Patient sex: M
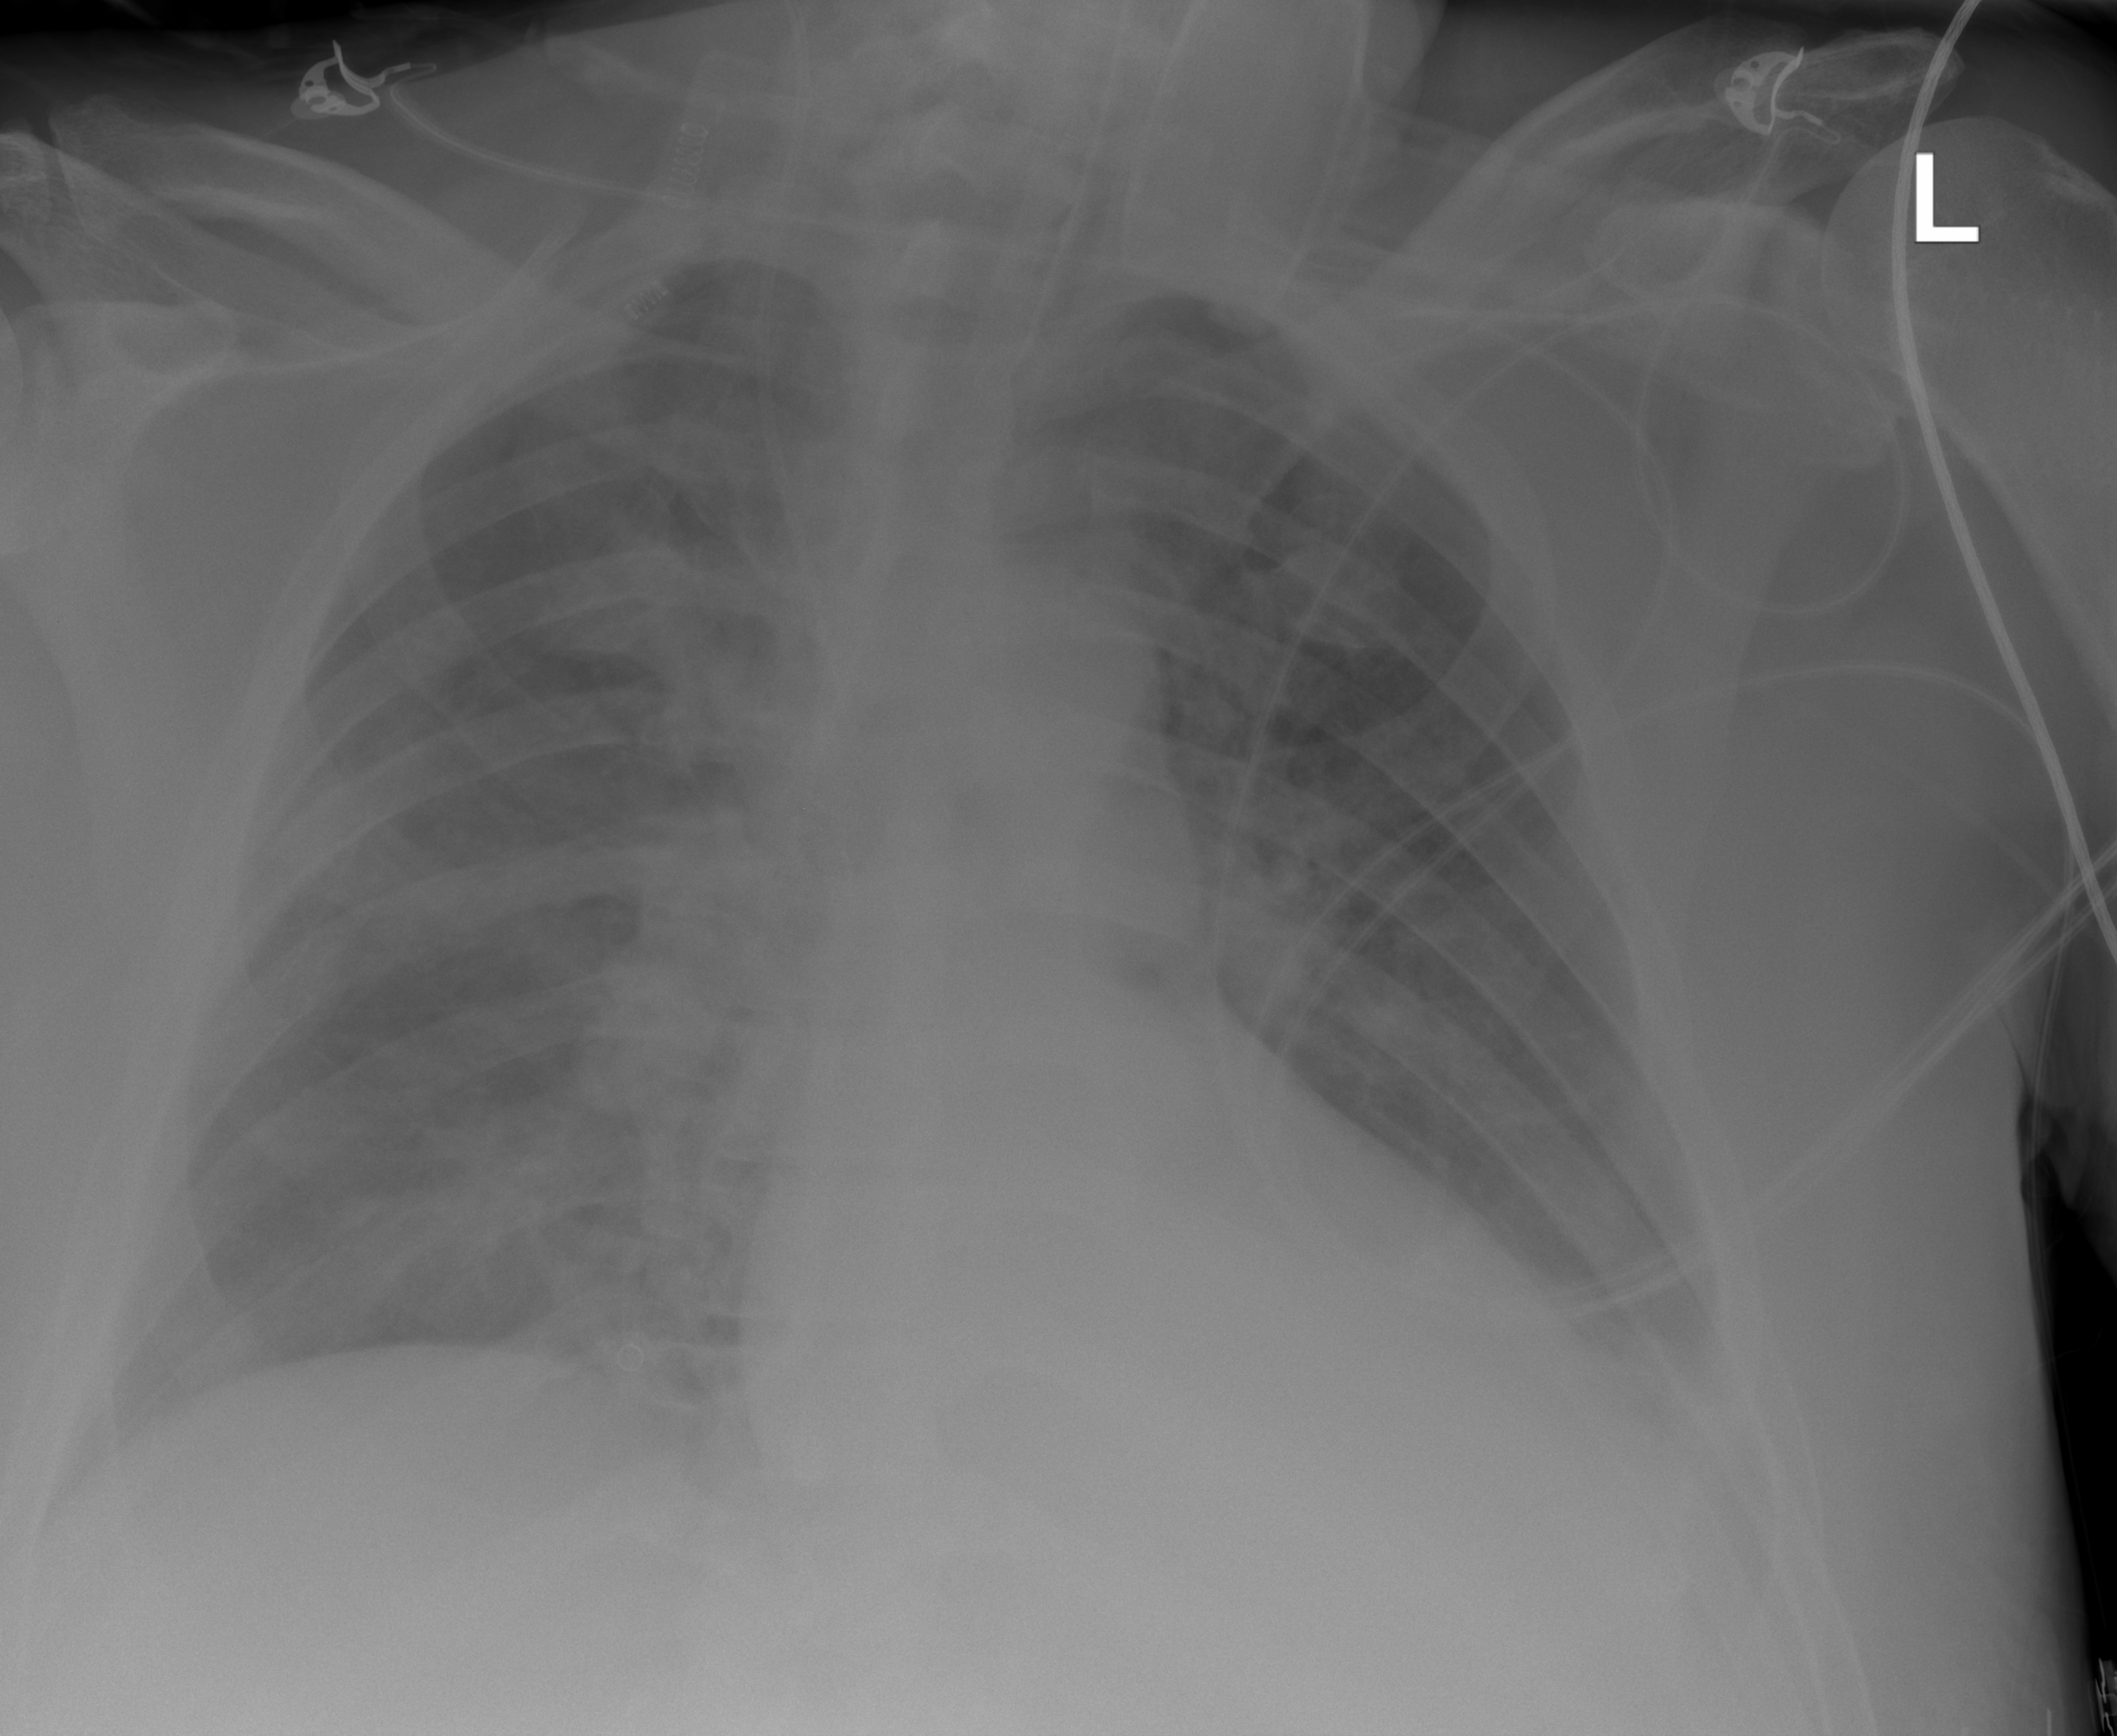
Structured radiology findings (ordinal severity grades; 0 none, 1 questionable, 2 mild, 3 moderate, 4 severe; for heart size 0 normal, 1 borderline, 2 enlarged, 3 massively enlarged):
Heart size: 1
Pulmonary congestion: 3
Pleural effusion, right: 0
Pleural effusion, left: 1
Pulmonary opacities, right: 3
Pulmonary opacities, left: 2
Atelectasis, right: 1
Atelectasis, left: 1